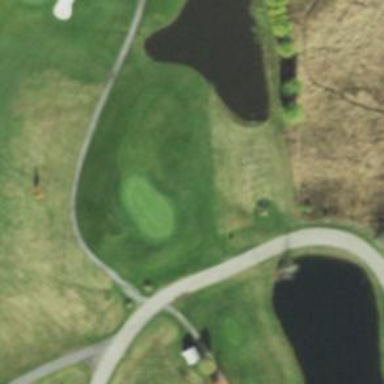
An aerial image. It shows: View of golf hole.